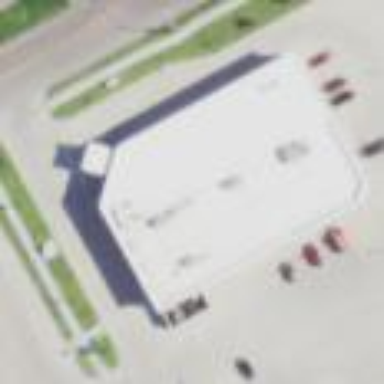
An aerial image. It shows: Building.